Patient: sex F, age 53
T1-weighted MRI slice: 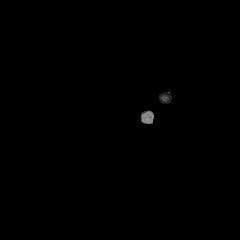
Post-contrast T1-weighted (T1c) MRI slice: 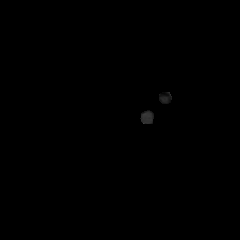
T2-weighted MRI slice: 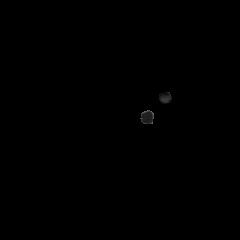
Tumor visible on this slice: no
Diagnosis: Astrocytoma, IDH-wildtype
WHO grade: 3